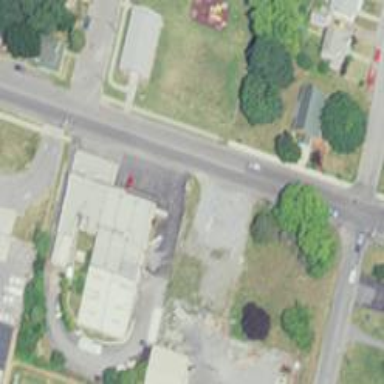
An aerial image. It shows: Alley designated for service vehicles.